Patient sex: M
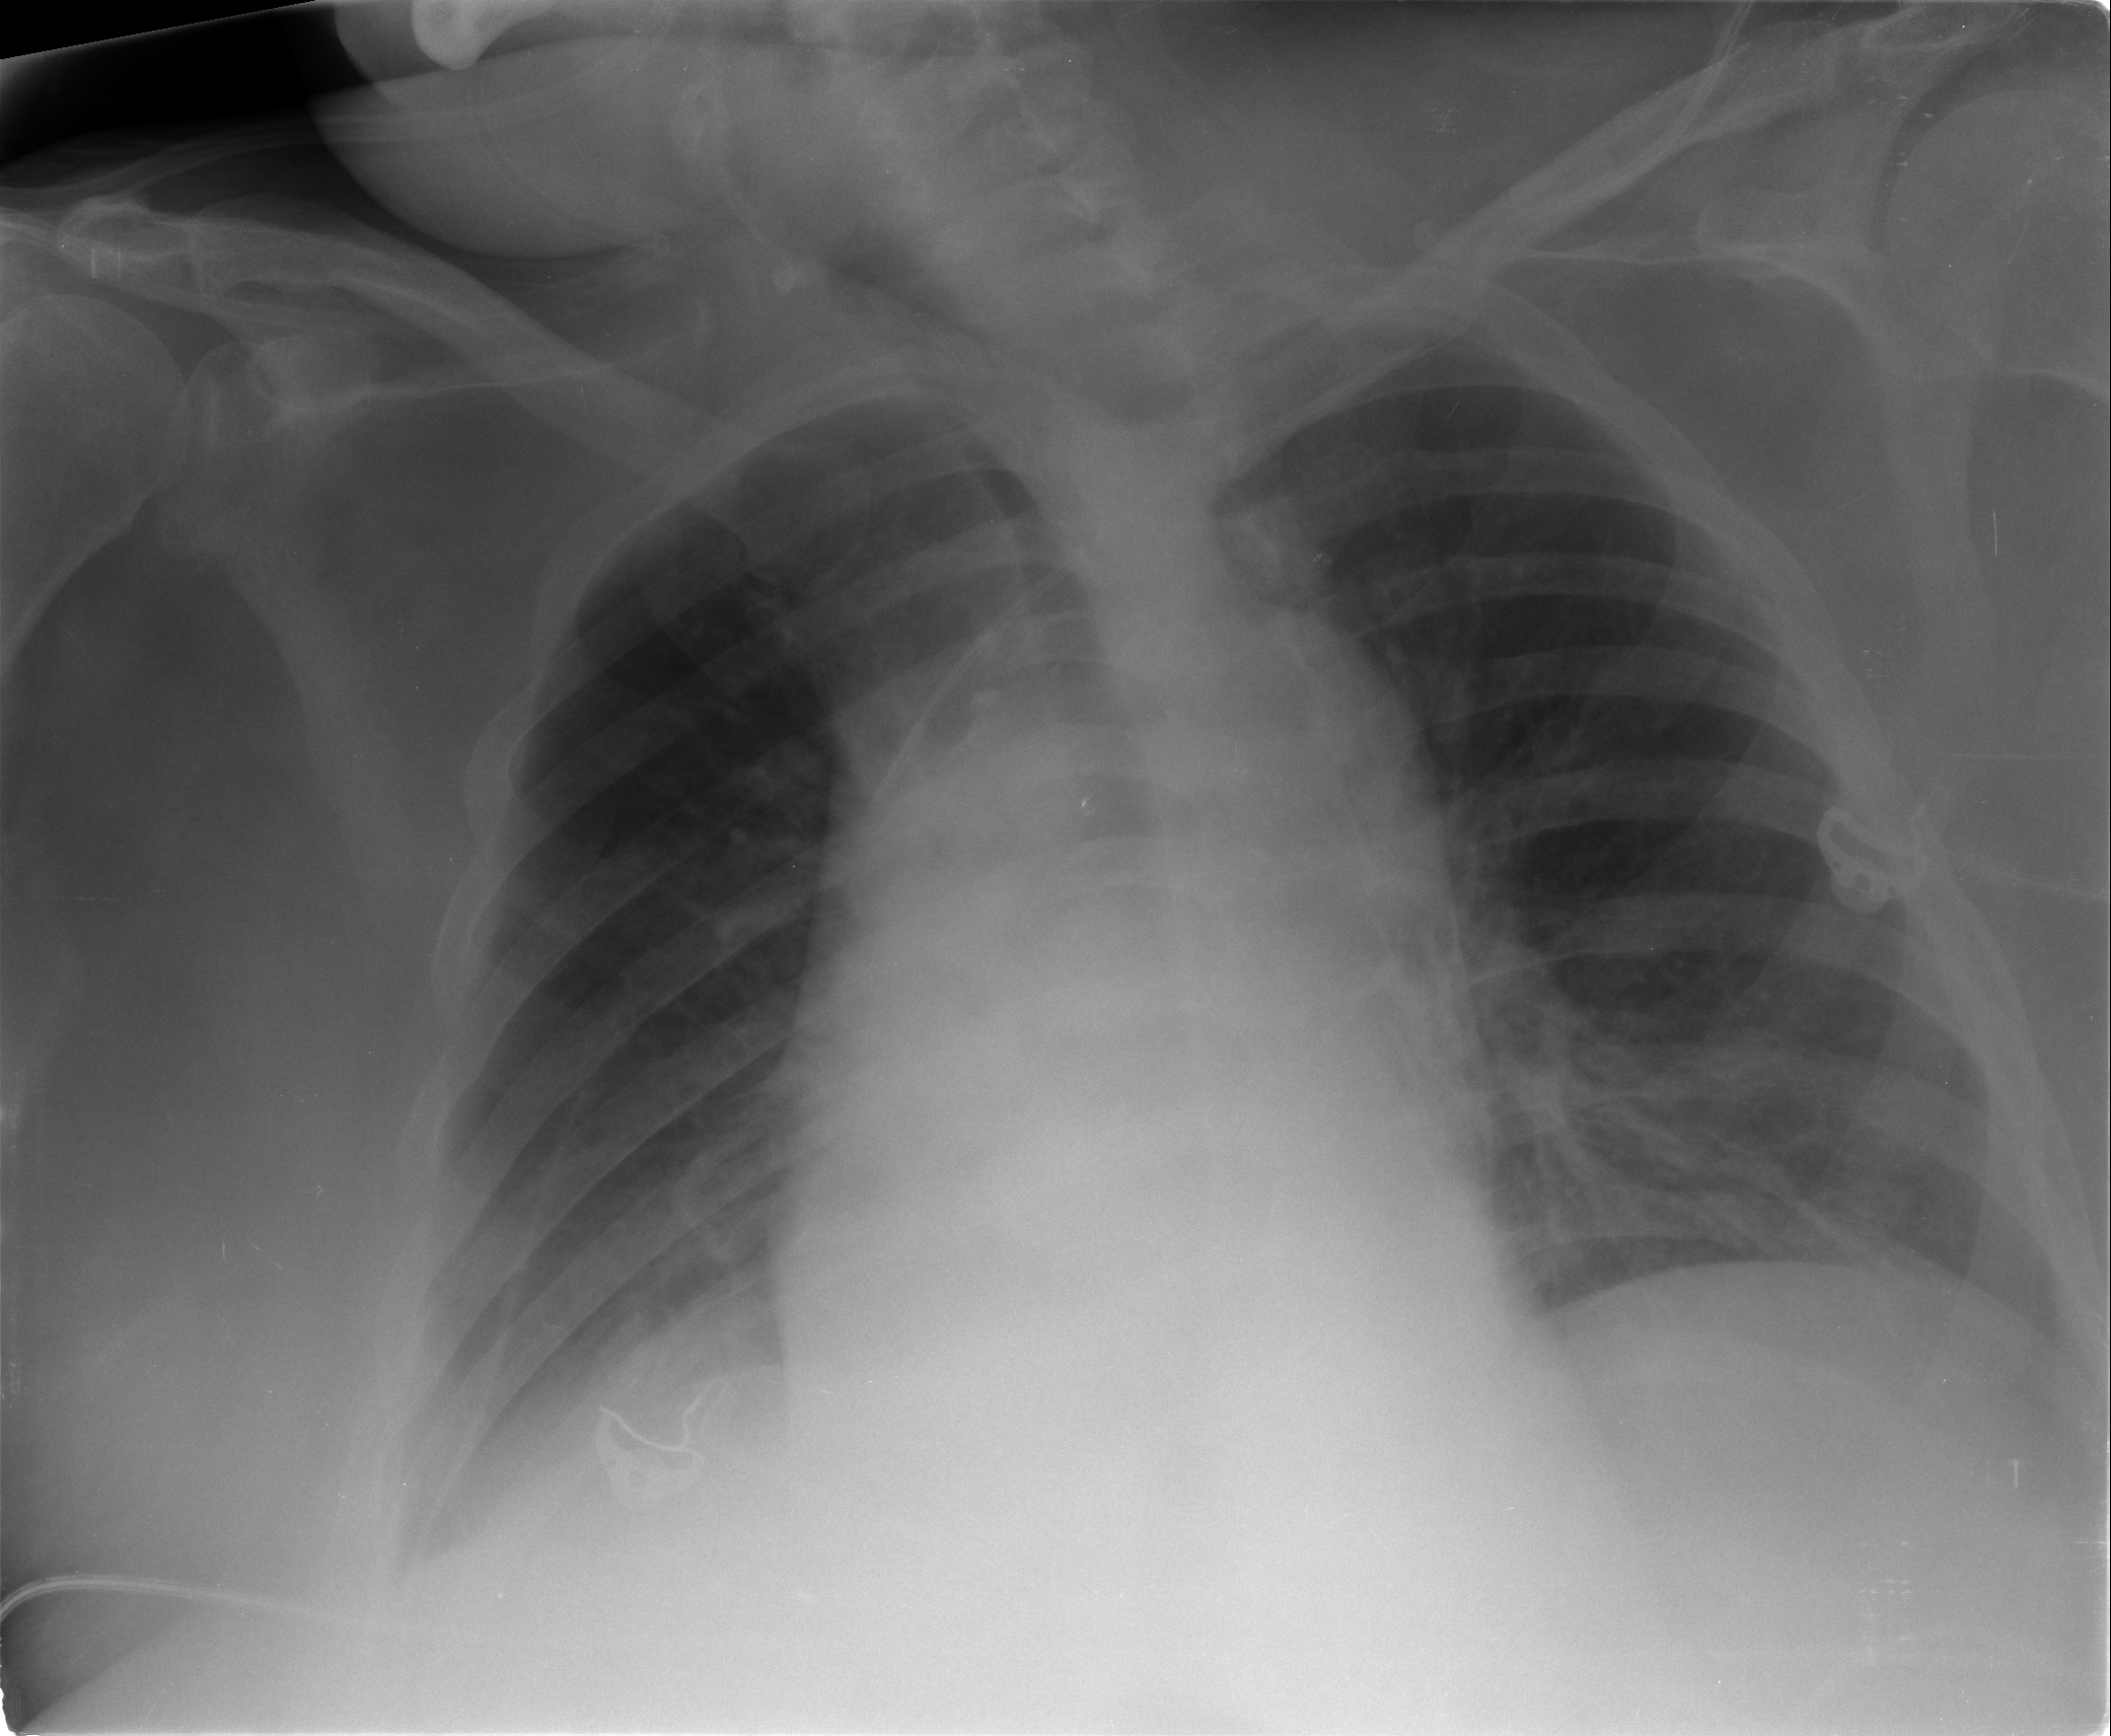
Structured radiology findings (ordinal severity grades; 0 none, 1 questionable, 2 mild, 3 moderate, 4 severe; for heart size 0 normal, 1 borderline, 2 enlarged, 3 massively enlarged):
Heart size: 2
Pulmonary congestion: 2
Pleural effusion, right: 2
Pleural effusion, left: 2
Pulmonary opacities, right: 0
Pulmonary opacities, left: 0
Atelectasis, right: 2
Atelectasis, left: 2